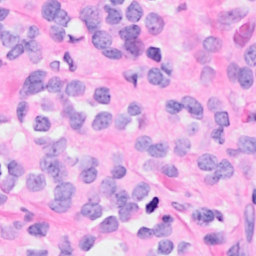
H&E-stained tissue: Breast